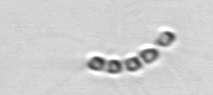
Label: Chaetoceros